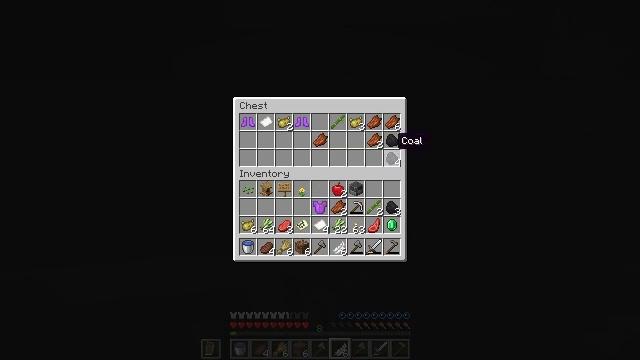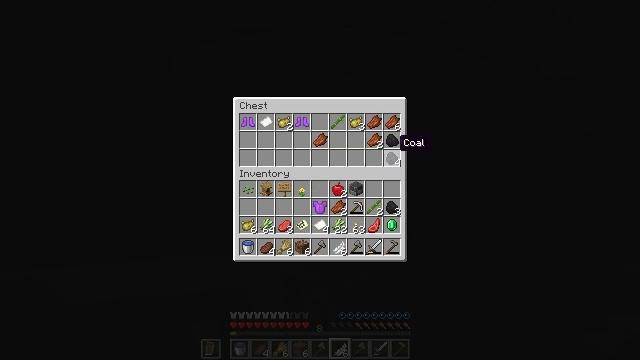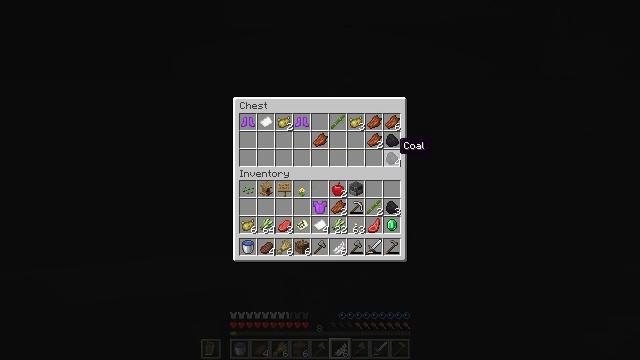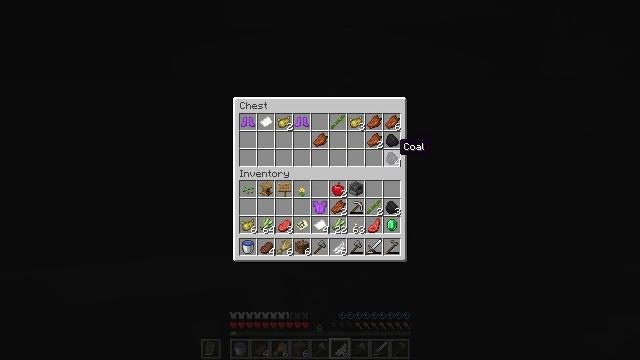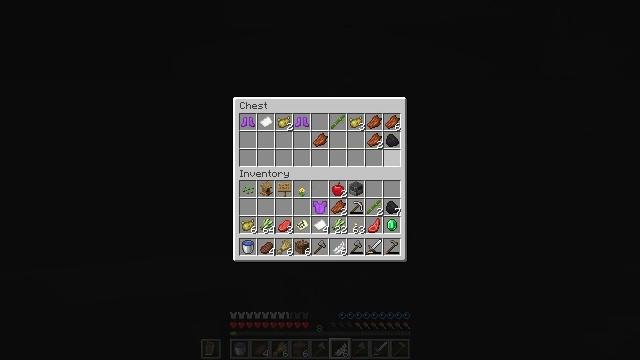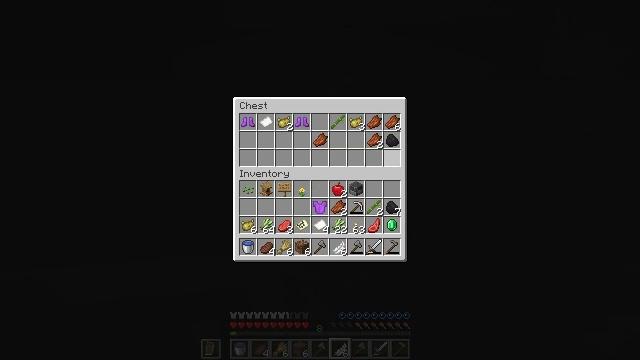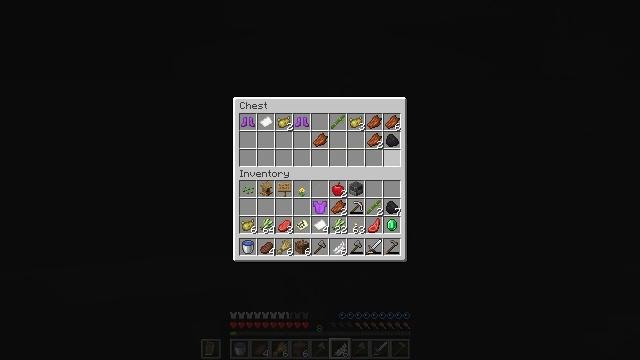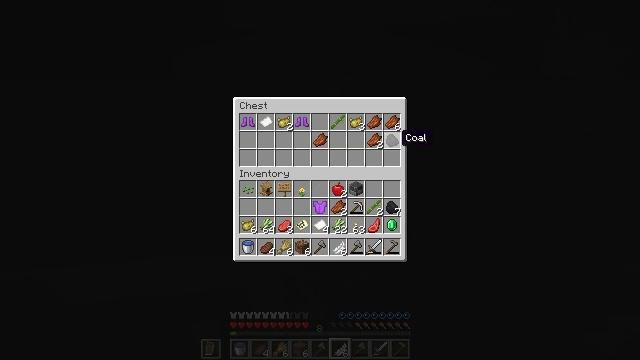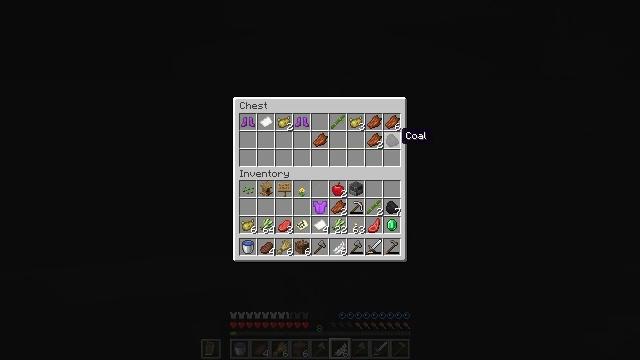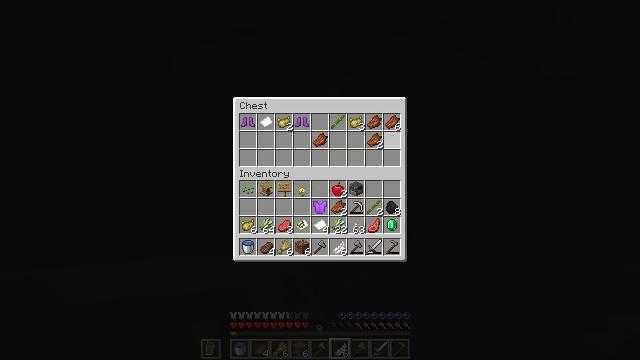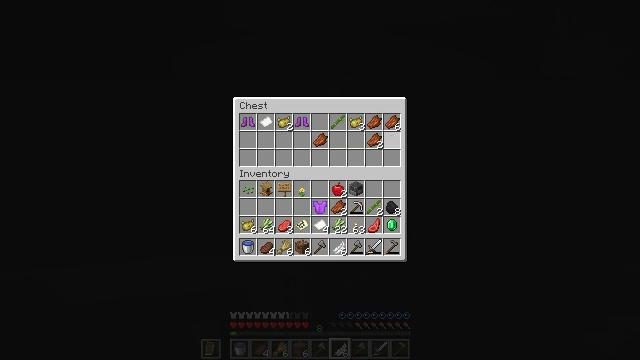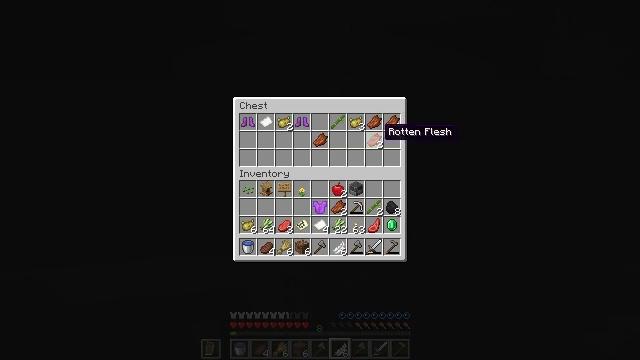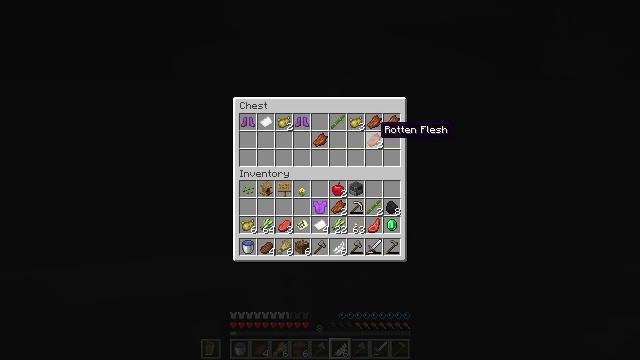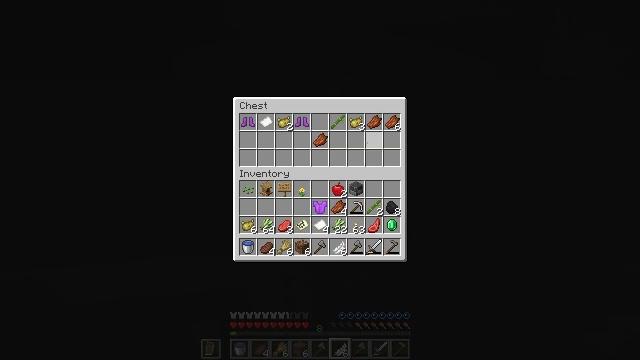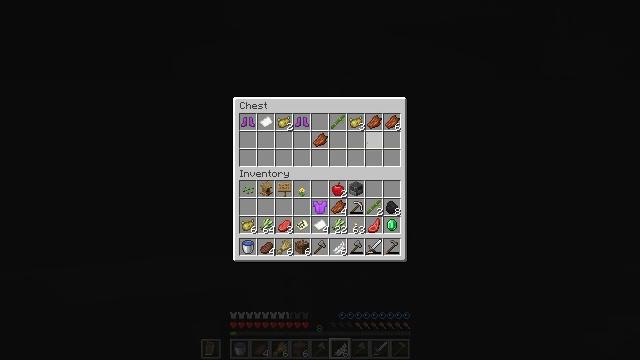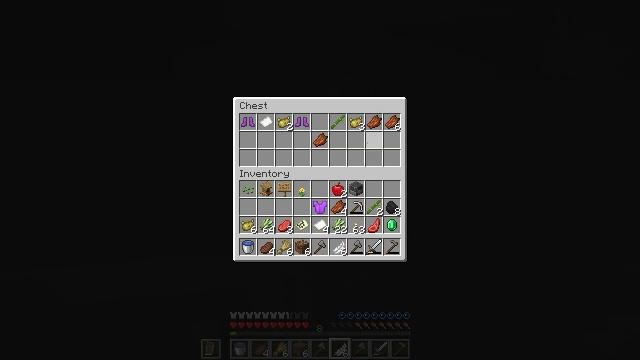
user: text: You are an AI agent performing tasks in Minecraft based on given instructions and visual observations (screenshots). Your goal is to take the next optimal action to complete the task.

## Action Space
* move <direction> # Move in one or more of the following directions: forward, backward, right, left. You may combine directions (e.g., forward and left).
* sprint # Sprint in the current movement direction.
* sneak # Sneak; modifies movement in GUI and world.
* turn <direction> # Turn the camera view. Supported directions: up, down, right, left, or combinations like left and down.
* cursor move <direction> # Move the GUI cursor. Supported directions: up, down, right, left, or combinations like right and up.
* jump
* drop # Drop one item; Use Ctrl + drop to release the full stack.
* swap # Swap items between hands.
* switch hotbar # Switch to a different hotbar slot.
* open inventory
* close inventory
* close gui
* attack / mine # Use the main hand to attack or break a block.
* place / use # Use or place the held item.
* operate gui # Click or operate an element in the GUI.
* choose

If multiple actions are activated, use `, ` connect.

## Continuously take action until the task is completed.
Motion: motion action
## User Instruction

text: Mine the oak door to pick it up.
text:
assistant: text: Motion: sneak
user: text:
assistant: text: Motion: sneak
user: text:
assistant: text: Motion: sneak
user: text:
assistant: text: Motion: sneak, use / place
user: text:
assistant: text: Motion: sneak, use / place
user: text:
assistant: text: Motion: sneak
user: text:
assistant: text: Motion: sneak, turn up
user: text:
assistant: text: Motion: sneak
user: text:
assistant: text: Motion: sneak, use / place
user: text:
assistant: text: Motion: sneak, use / place
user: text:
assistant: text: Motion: sneak, turn left
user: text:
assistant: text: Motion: sneak
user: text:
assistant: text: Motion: sneak, use / place
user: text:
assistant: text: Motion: sneak, use / place
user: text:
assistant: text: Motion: sneak, use / place
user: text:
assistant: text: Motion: sneak, turn up
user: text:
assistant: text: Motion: sneak
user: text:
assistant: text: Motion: sneak, use / place
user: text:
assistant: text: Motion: sneak, use / place
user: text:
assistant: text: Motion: sneak
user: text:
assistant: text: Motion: sneak, turn right
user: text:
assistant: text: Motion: sneak, use / place
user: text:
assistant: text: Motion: sneak, use / place
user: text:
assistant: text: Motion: sneak, use / place
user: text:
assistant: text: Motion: sneak
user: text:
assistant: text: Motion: sneak, turn left
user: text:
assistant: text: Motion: sneak, turn left
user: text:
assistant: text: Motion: sneak
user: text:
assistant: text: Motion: sneak
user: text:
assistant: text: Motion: sneak